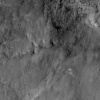
Atmospheric dust classification: not_dusty